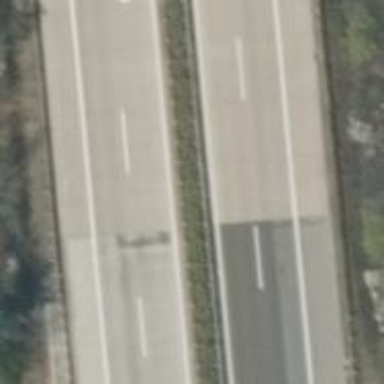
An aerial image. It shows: Concrete motorway.